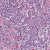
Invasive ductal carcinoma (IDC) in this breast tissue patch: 1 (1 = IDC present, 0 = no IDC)